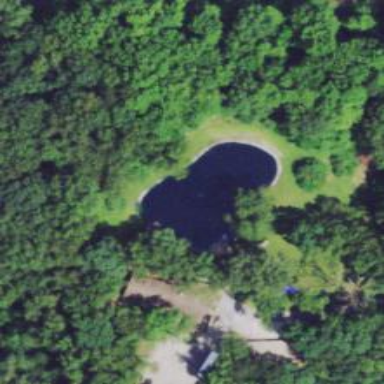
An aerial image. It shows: Serene pond surrounded by nature.